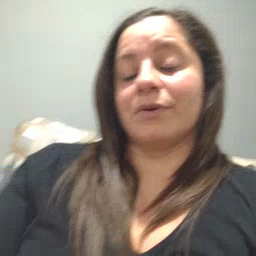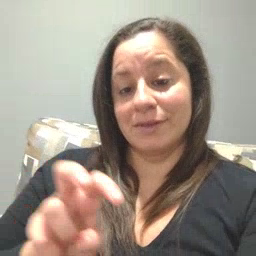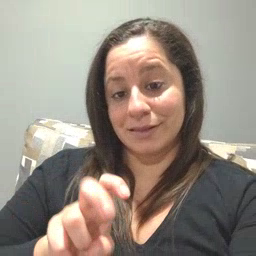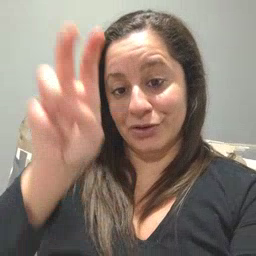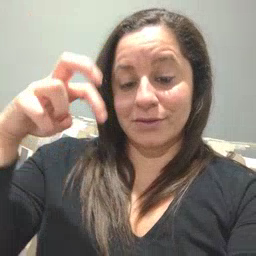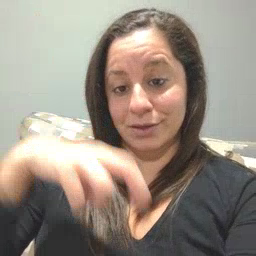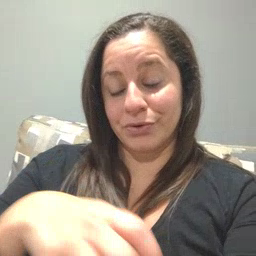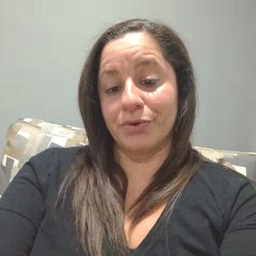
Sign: stairs